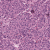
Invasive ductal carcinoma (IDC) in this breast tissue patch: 1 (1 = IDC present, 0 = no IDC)